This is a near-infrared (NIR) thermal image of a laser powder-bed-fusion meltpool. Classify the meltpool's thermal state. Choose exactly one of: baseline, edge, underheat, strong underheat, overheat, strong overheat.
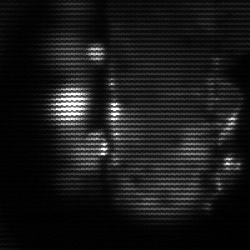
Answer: strong underheat